Question: I'm trying to calculate the duration between when an item is created and the last time it was modified. I'm not sure what's wrong with my formula though because the equation is saying there are 41XXX days when it should be 3. This doesn't happen for all items though, only certain ones.
'''
=IF(DATEDIF(Created,Modified,"d")>1,DATEDIF(Created,Modified,"d")&" days ",DATEDIF(Created,Modified,"d")&" day ")&TEXT(Modified-Created,"hh:mm:ss")
'''

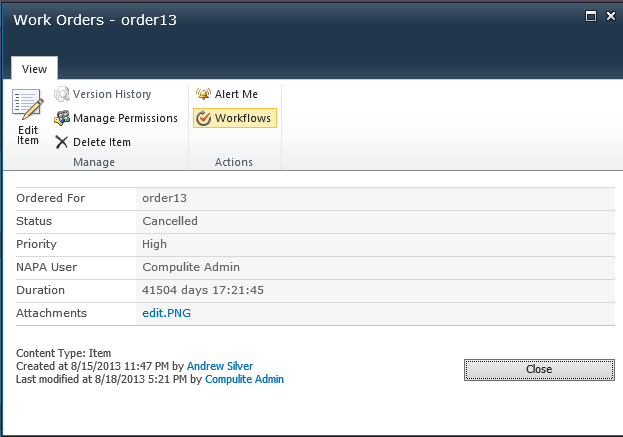
Answer: SharePoint seems confused as it is displaying the numerical (integer) representation of 8/18/2013 (US) which is 41504. Your formula displays a result directly in Excel, although the days difference is 2, not the 3 that it displays.
You might simplify it with:
'''
=TEXT(Modified-Created,"d ""day(s)"" hh:mm:ss")
'''
which in Excel displays
'''
2 day(s) 17:34:00
'''
I am not able to test it from SharePoint though.
I suppose if you really want to display either day or days then you might try:
'''
=TEXT(Modified-Created,"d ""day"""&IF(VALUE(TEXT(Modified-Created,"d"))>1,"""s""","")&" hh:mm:ss")
'''
This could possibly be simplified (if SP can cope) to:
'''
=TEXT(Modified-Created,"d ""day"""&IF(Modified-Created>1,"""s""","")&" hh:mm:ss")
'''